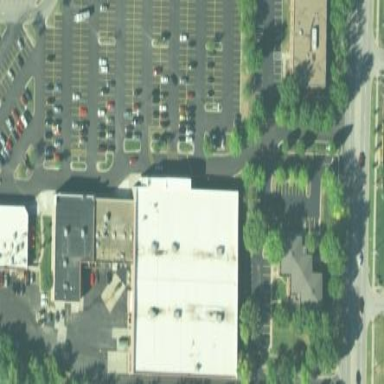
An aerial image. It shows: Retail building that houses amusement arcade.